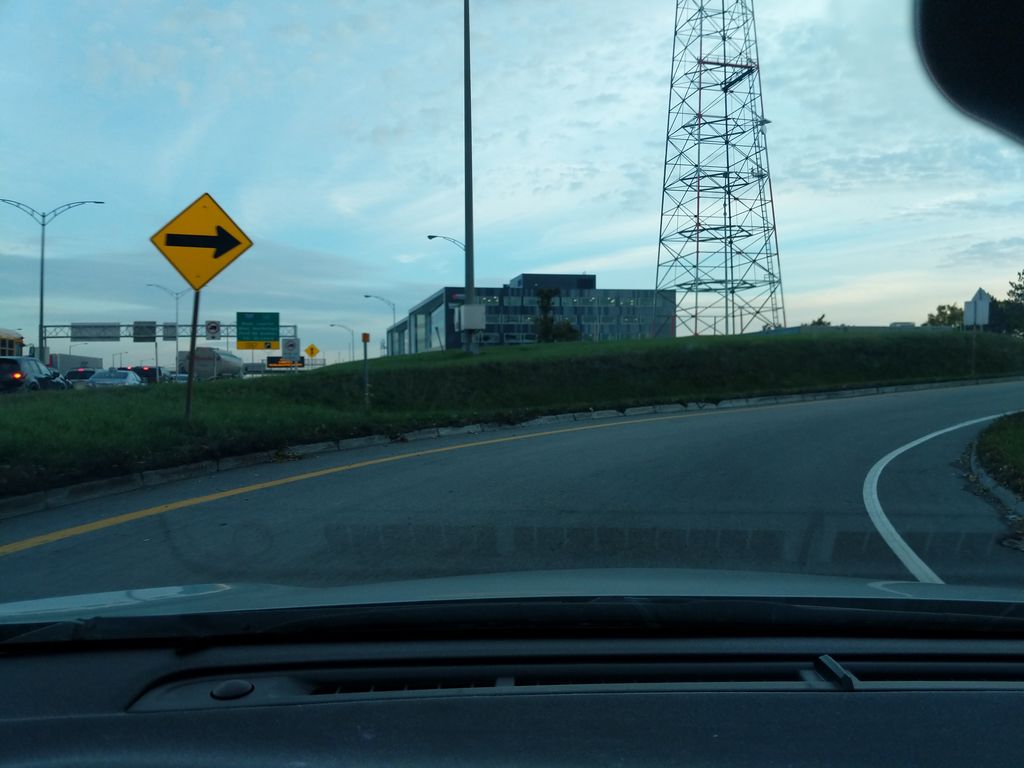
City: quebec_city